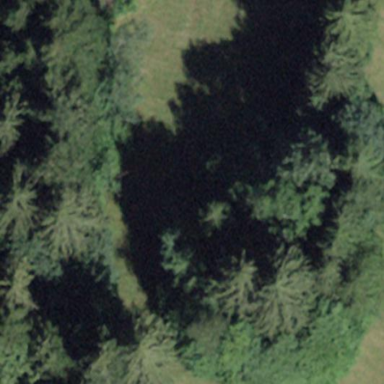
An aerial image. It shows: Forest with mix of leaf types.